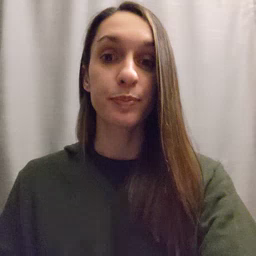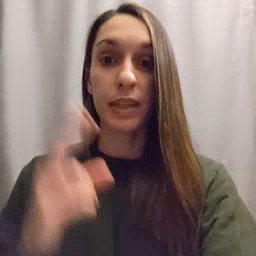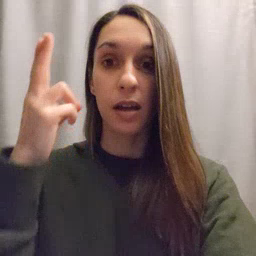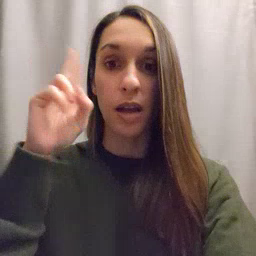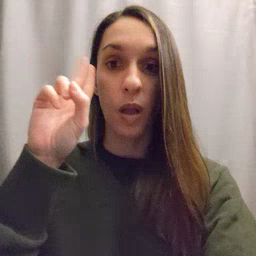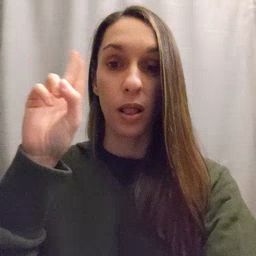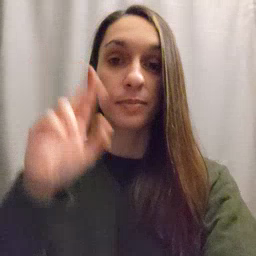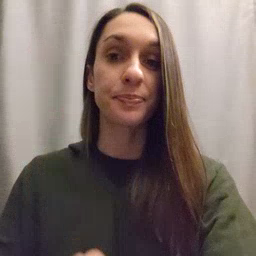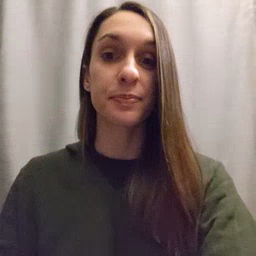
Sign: uncle